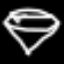
Label: diamond